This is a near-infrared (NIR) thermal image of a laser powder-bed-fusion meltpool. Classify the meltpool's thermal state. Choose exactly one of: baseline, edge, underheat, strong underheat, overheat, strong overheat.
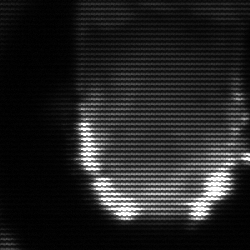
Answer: baseline